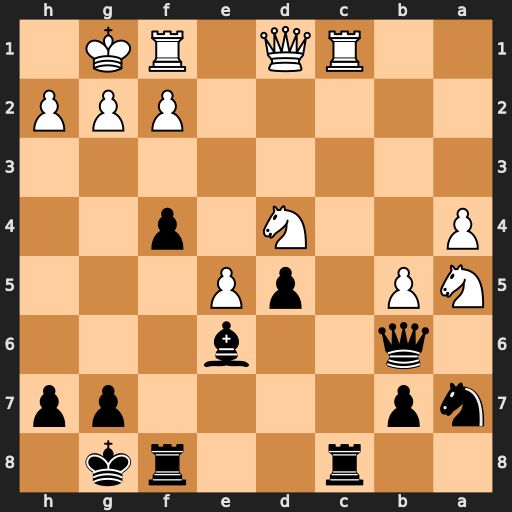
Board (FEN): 2r2rk1/np4pp/1q2b3/NP1pP3/P2N1p2/8/5PPP/2RQ1RK1
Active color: b
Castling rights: -
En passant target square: -
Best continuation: Rxc1 Qxc1 Qxd4